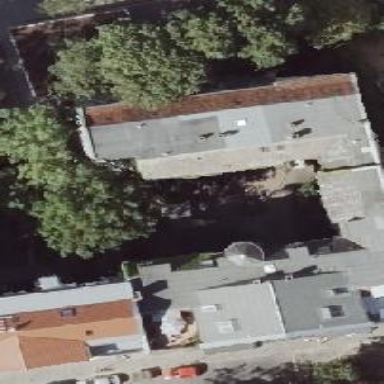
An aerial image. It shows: Residential building with unique double saltbox roof shape.